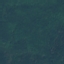
Label: Forest